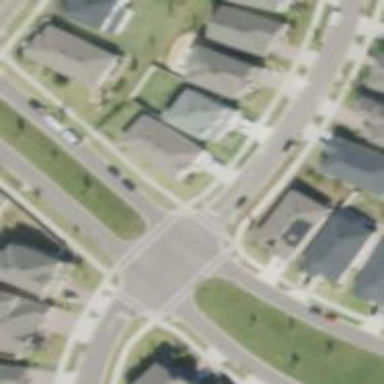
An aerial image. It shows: Marked crossing on the road.